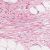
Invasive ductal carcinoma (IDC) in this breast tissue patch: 0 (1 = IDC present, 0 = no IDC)